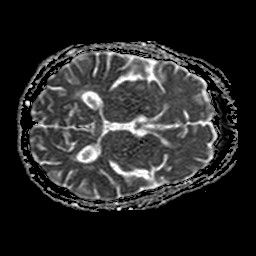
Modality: ADC
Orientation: axial
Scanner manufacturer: philips
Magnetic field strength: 1.5 T
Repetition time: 3.643 s
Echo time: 0.09255 s